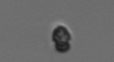
Label: Heterocapsa_rotundata